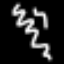
Label: squiggle